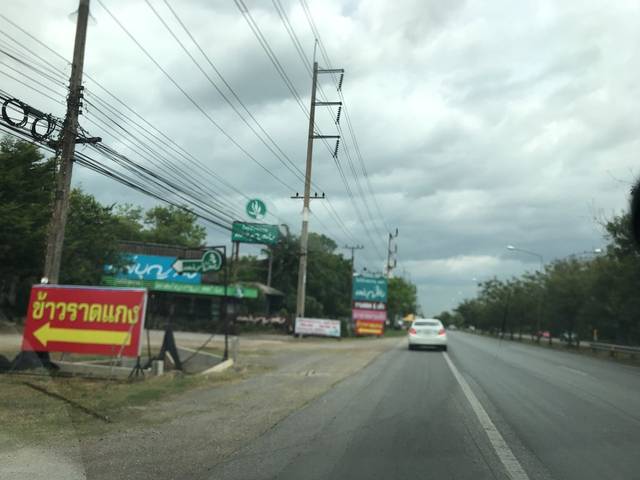
Region: Thailand
Coordinates: 13.612, 99.839